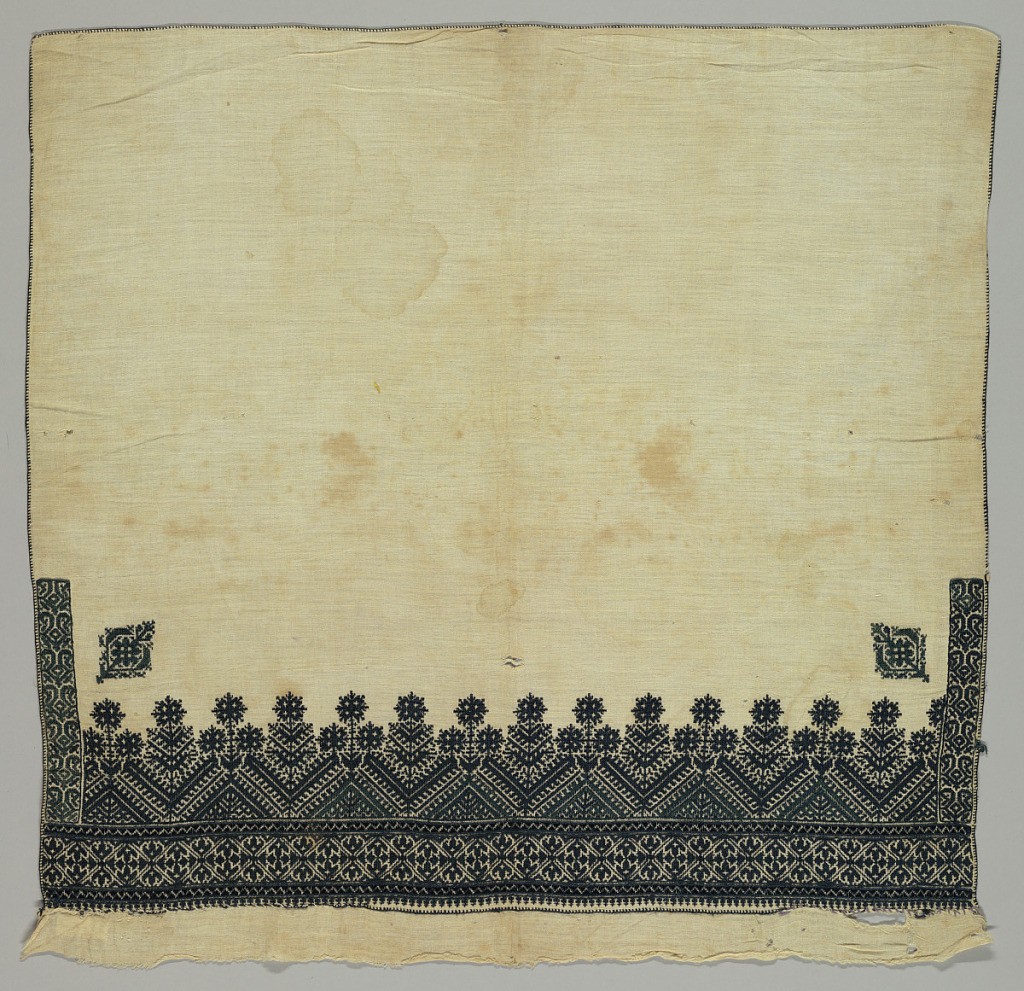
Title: Band
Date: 19th century
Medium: cotton, silk Technique: cross, satin and buttonhole stitch embroidery
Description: Panel of fine cotton embroidered in black silk at one end and sides. Border of conventionalized geometric designs and plant forms above.